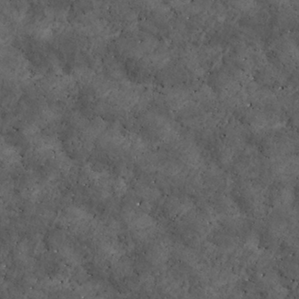
Label: non_frost